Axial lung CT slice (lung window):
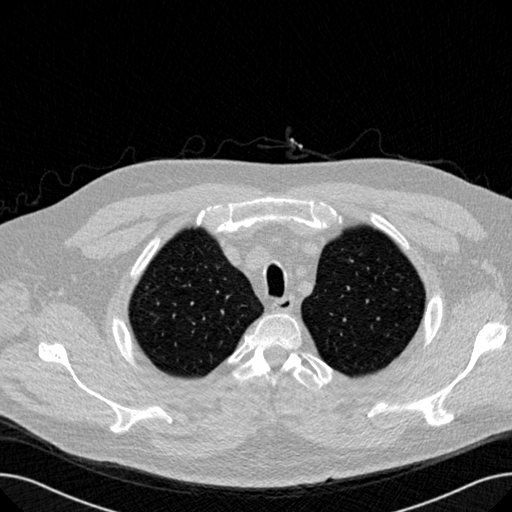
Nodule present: no